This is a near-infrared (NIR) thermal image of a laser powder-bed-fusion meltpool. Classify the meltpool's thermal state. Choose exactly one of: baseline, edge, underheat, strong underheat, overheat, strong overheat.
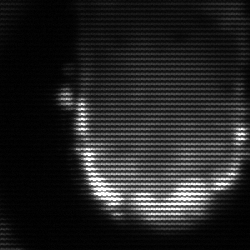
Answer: baseline